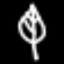
Label: leaf